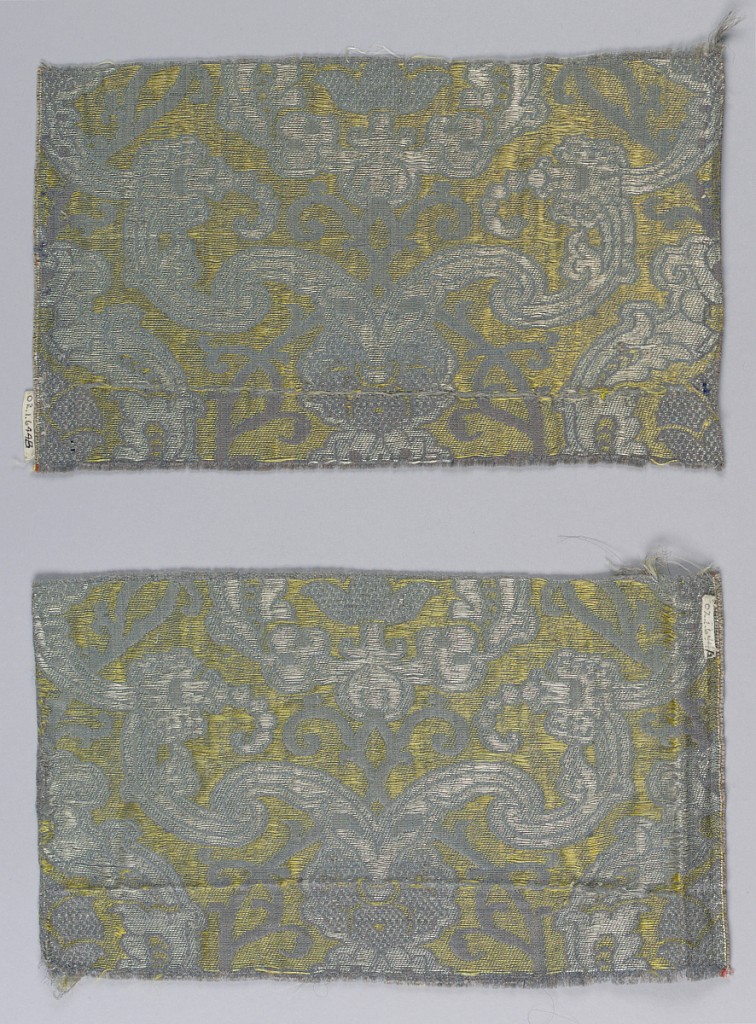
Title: Fragment
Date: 17th century
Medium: silk, linen Technique: two integrated structures
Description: Partial design of curving scrolls forming cartouches in blue, white and yellow.